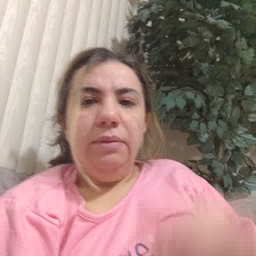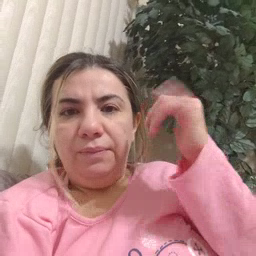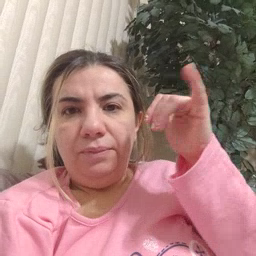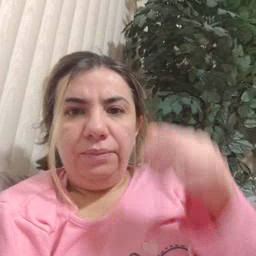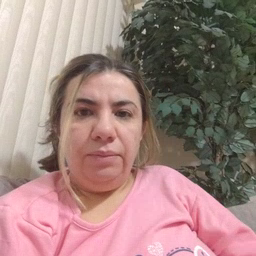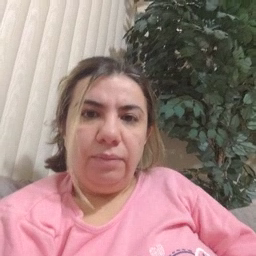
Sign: yellow